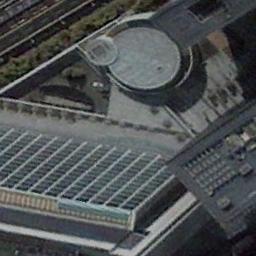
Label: commercial_area